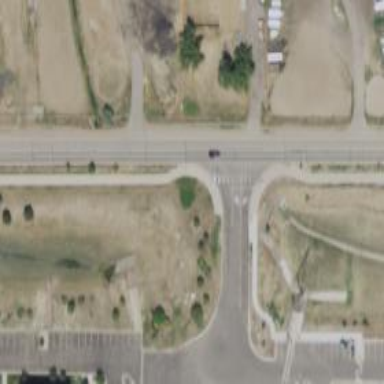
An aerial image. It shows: Tertiary road with grade1 asphalt surface. There is sidewalk on the left side of the road.